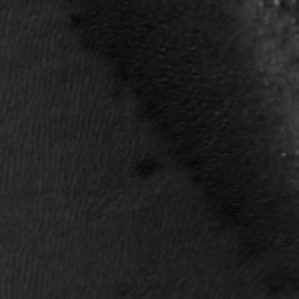
Label: frost